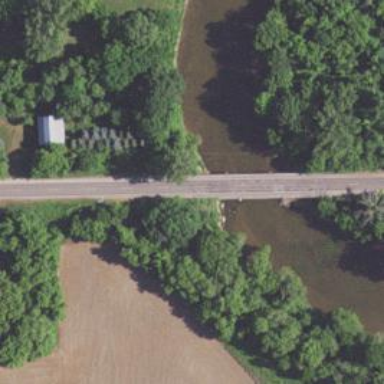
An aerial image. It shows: Tertiary road passing over bridge.